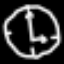
Label: clock